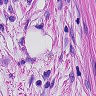
Metastatic tissue present: yes